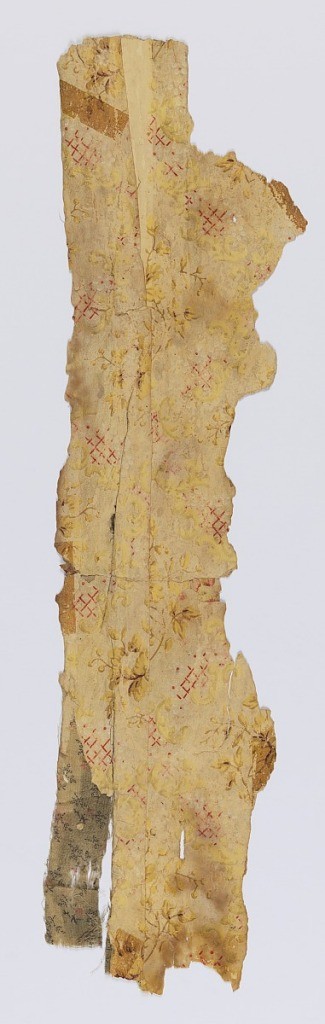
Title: Sidewall - fragment
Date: ca. 1900
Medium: Machine-printed paper
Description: Stylized floral and scroll design, with red trellis and white mica highlights on flowers. Printed in shades of yellow, red and mica on beige ground. Has a printed fabric lining or under layer. Mica polka dots in and around trellis.